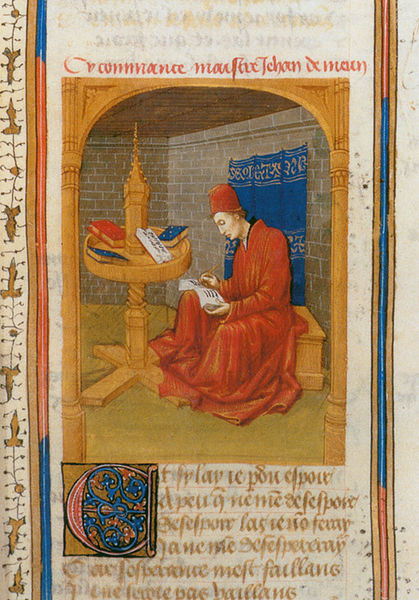
Titel: Roman de la Rose
Institution: Paris, Bibliothèque Nationale
Schlagwörter: blau, braun, raum, stuhl, tisch, zimmer, rot, bibel, johannes, vorhang, gewand, gold, schrift, bücher, mauer, bank, bischof, wandteppich, lesen, verzierung, wände, truhe, buch, kloster, seite, text, zelle, mönch, gelehrter, schreiber, latein, evangelium, kodex, klause